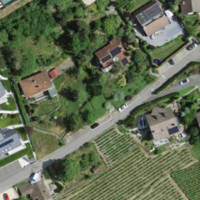
EUNIS habitat code: 55
Species observed at this site:
Euphorbia lathyris